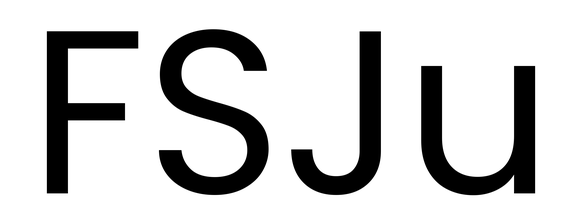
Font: Poppins-Regular